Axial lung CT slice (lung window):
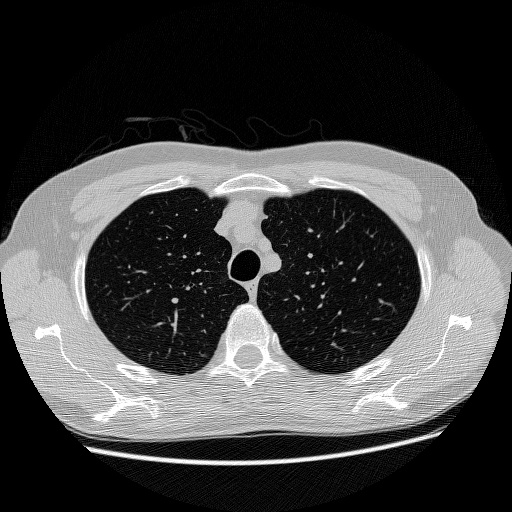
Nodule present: no